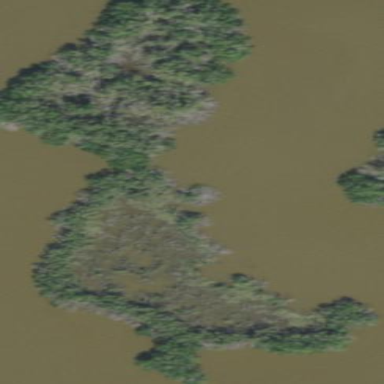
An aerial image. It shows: Mangrove wetland featuring Mangrove Swamp plant community.